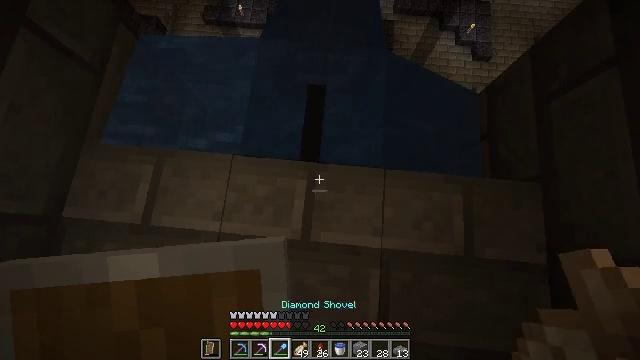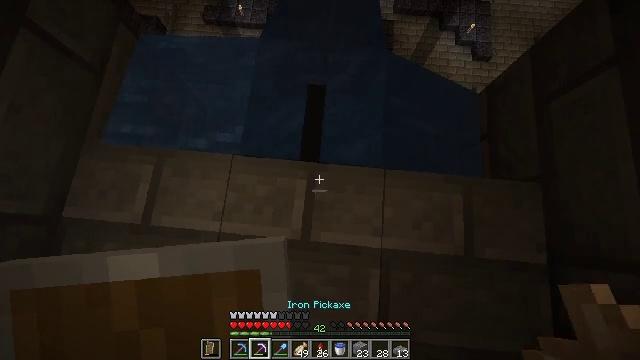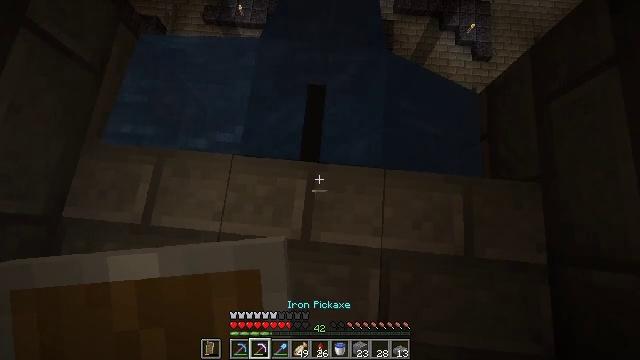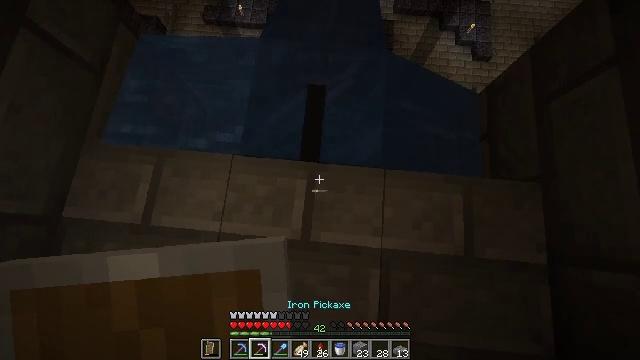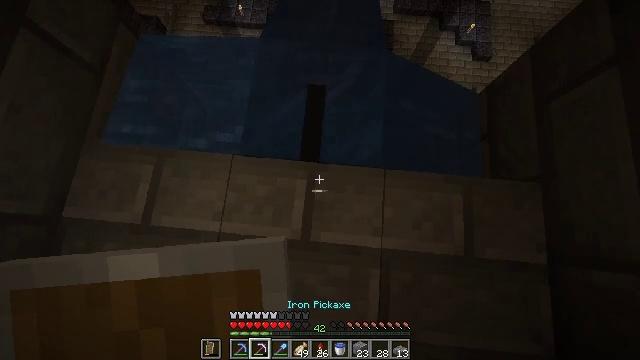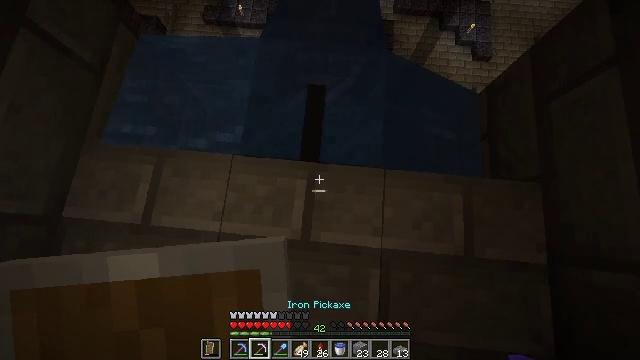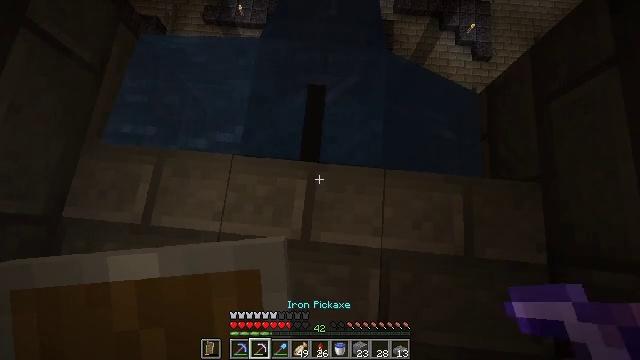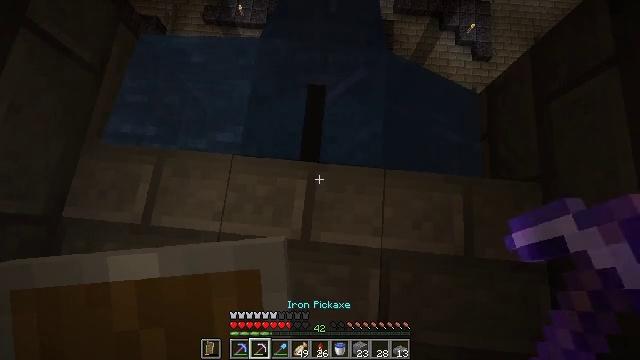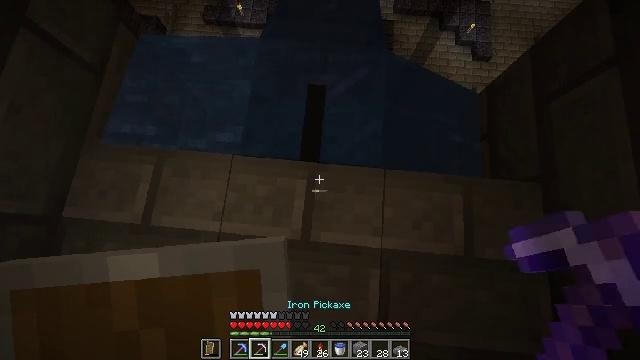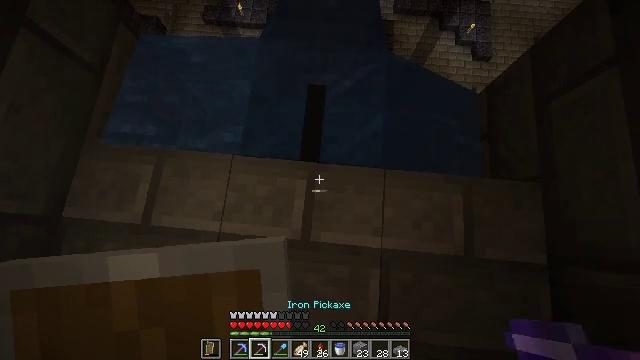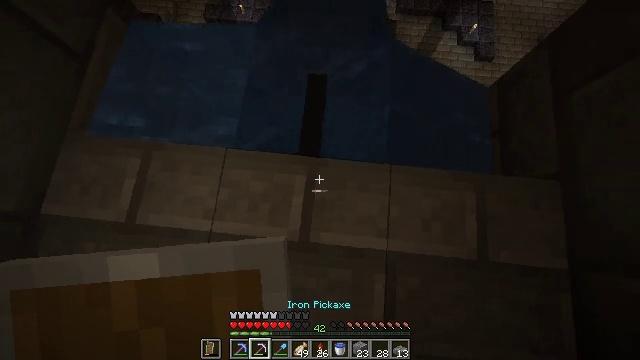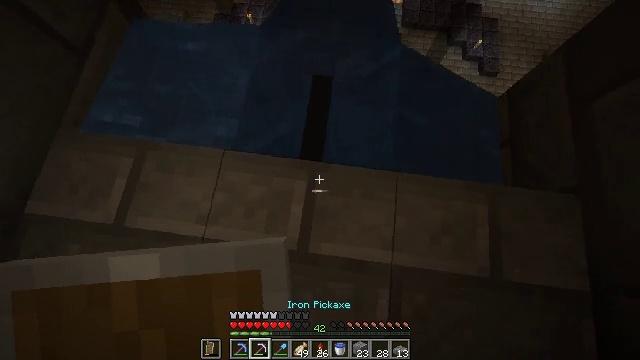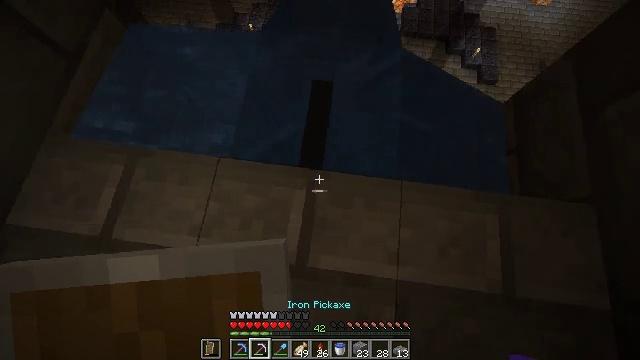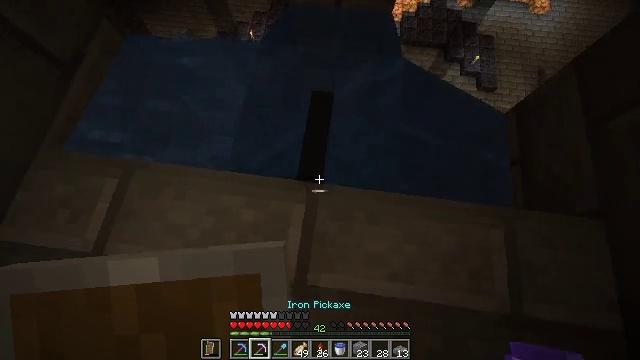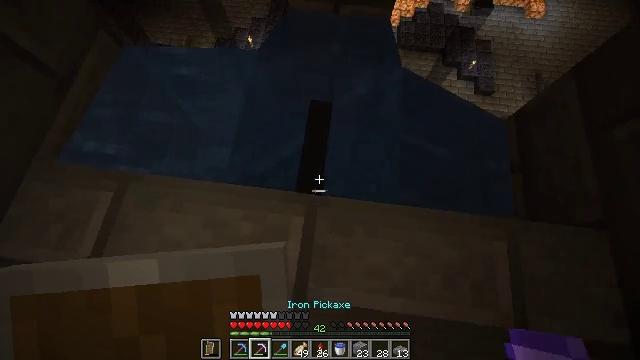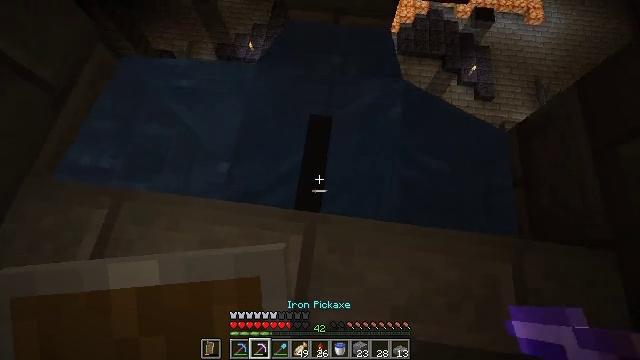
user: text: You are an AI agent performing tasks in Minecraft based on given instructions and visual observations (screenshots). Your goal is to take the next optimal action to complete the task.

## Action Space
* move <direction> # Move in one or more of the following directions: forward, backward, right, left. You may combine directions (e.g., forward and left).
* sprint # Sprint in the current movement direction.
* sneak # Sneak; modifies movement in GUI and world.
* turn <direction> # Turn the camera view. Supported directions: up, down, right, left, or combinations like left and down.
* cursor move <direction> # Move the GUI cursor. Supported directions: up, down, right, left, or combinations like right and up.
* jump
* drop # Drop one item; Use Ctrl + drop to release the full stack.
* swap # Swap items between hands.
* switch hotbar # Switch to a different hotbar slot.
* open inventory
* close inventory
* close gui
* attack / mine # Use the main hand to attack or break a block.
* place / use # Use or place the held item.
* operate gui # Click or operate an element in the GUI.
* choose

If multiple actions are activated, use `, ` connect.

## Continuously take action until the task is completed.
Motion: motion action
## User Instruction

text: Attack the black stained glass pane to break it.
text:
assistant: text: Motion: no_op
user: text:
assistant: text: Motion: no_op
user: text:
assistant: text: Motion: no_op
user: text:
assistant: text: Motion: no_op
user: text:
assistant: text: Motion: no_op
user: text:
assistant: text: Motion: no_op
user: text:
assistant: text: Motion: no_op
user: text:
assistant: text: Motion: no_op
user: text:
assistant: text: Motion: sneak
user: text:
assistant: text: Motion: sneak
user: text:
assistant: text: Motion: sneak, turn left and up
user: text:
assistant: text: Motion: move forward, sneak, turn up
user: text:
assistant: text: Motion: move forward, sneak, turn up
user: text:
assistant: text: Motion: move forward, sneak
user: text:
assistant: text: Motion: move forward, sneak
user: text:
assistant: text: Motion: move forward, sneak
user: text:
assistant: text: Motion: move forward, sneak
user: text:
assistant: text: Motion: sneak, turn down
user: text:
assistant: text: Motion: sneak, turn down
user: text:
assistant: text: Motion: sneak, turn down, attack / mine
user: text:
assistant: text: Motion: sneak, attack / mine
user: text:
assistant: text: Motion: sneak, attack / mine
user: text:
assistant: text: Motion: sneak, attack / mine
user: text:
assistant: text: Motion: sneak, attack / mine
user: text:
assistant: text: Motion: sneak, attack / mine
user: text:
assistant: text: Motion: sneak, attack / mine
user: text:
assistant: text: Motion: sneak, attack / mine
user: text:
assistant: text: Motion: sneak, attack / mine
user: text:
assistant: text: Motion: sneak, attack / mine
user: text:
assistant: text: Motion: sneak, attack / mine